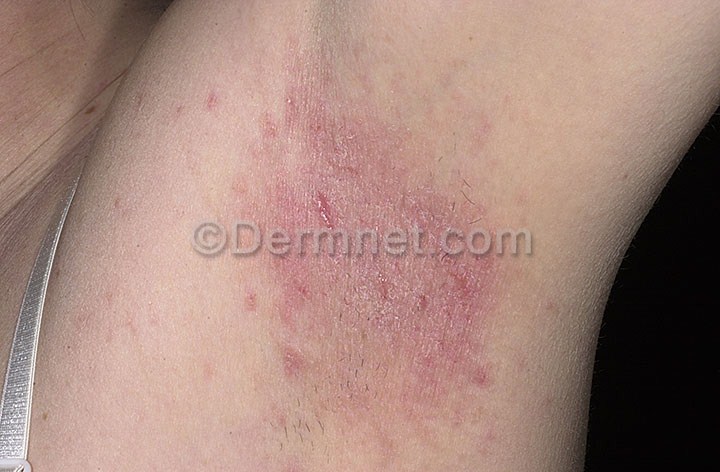
Disease: Poison Ivy Photos and other Contact Dermatitis